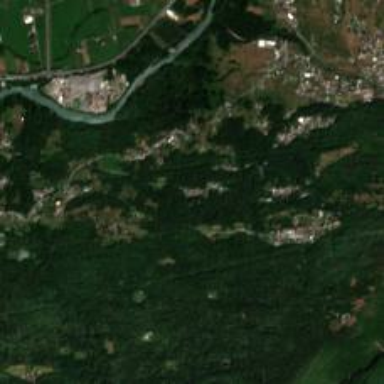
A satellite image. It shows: Small hamlet.